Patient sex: M
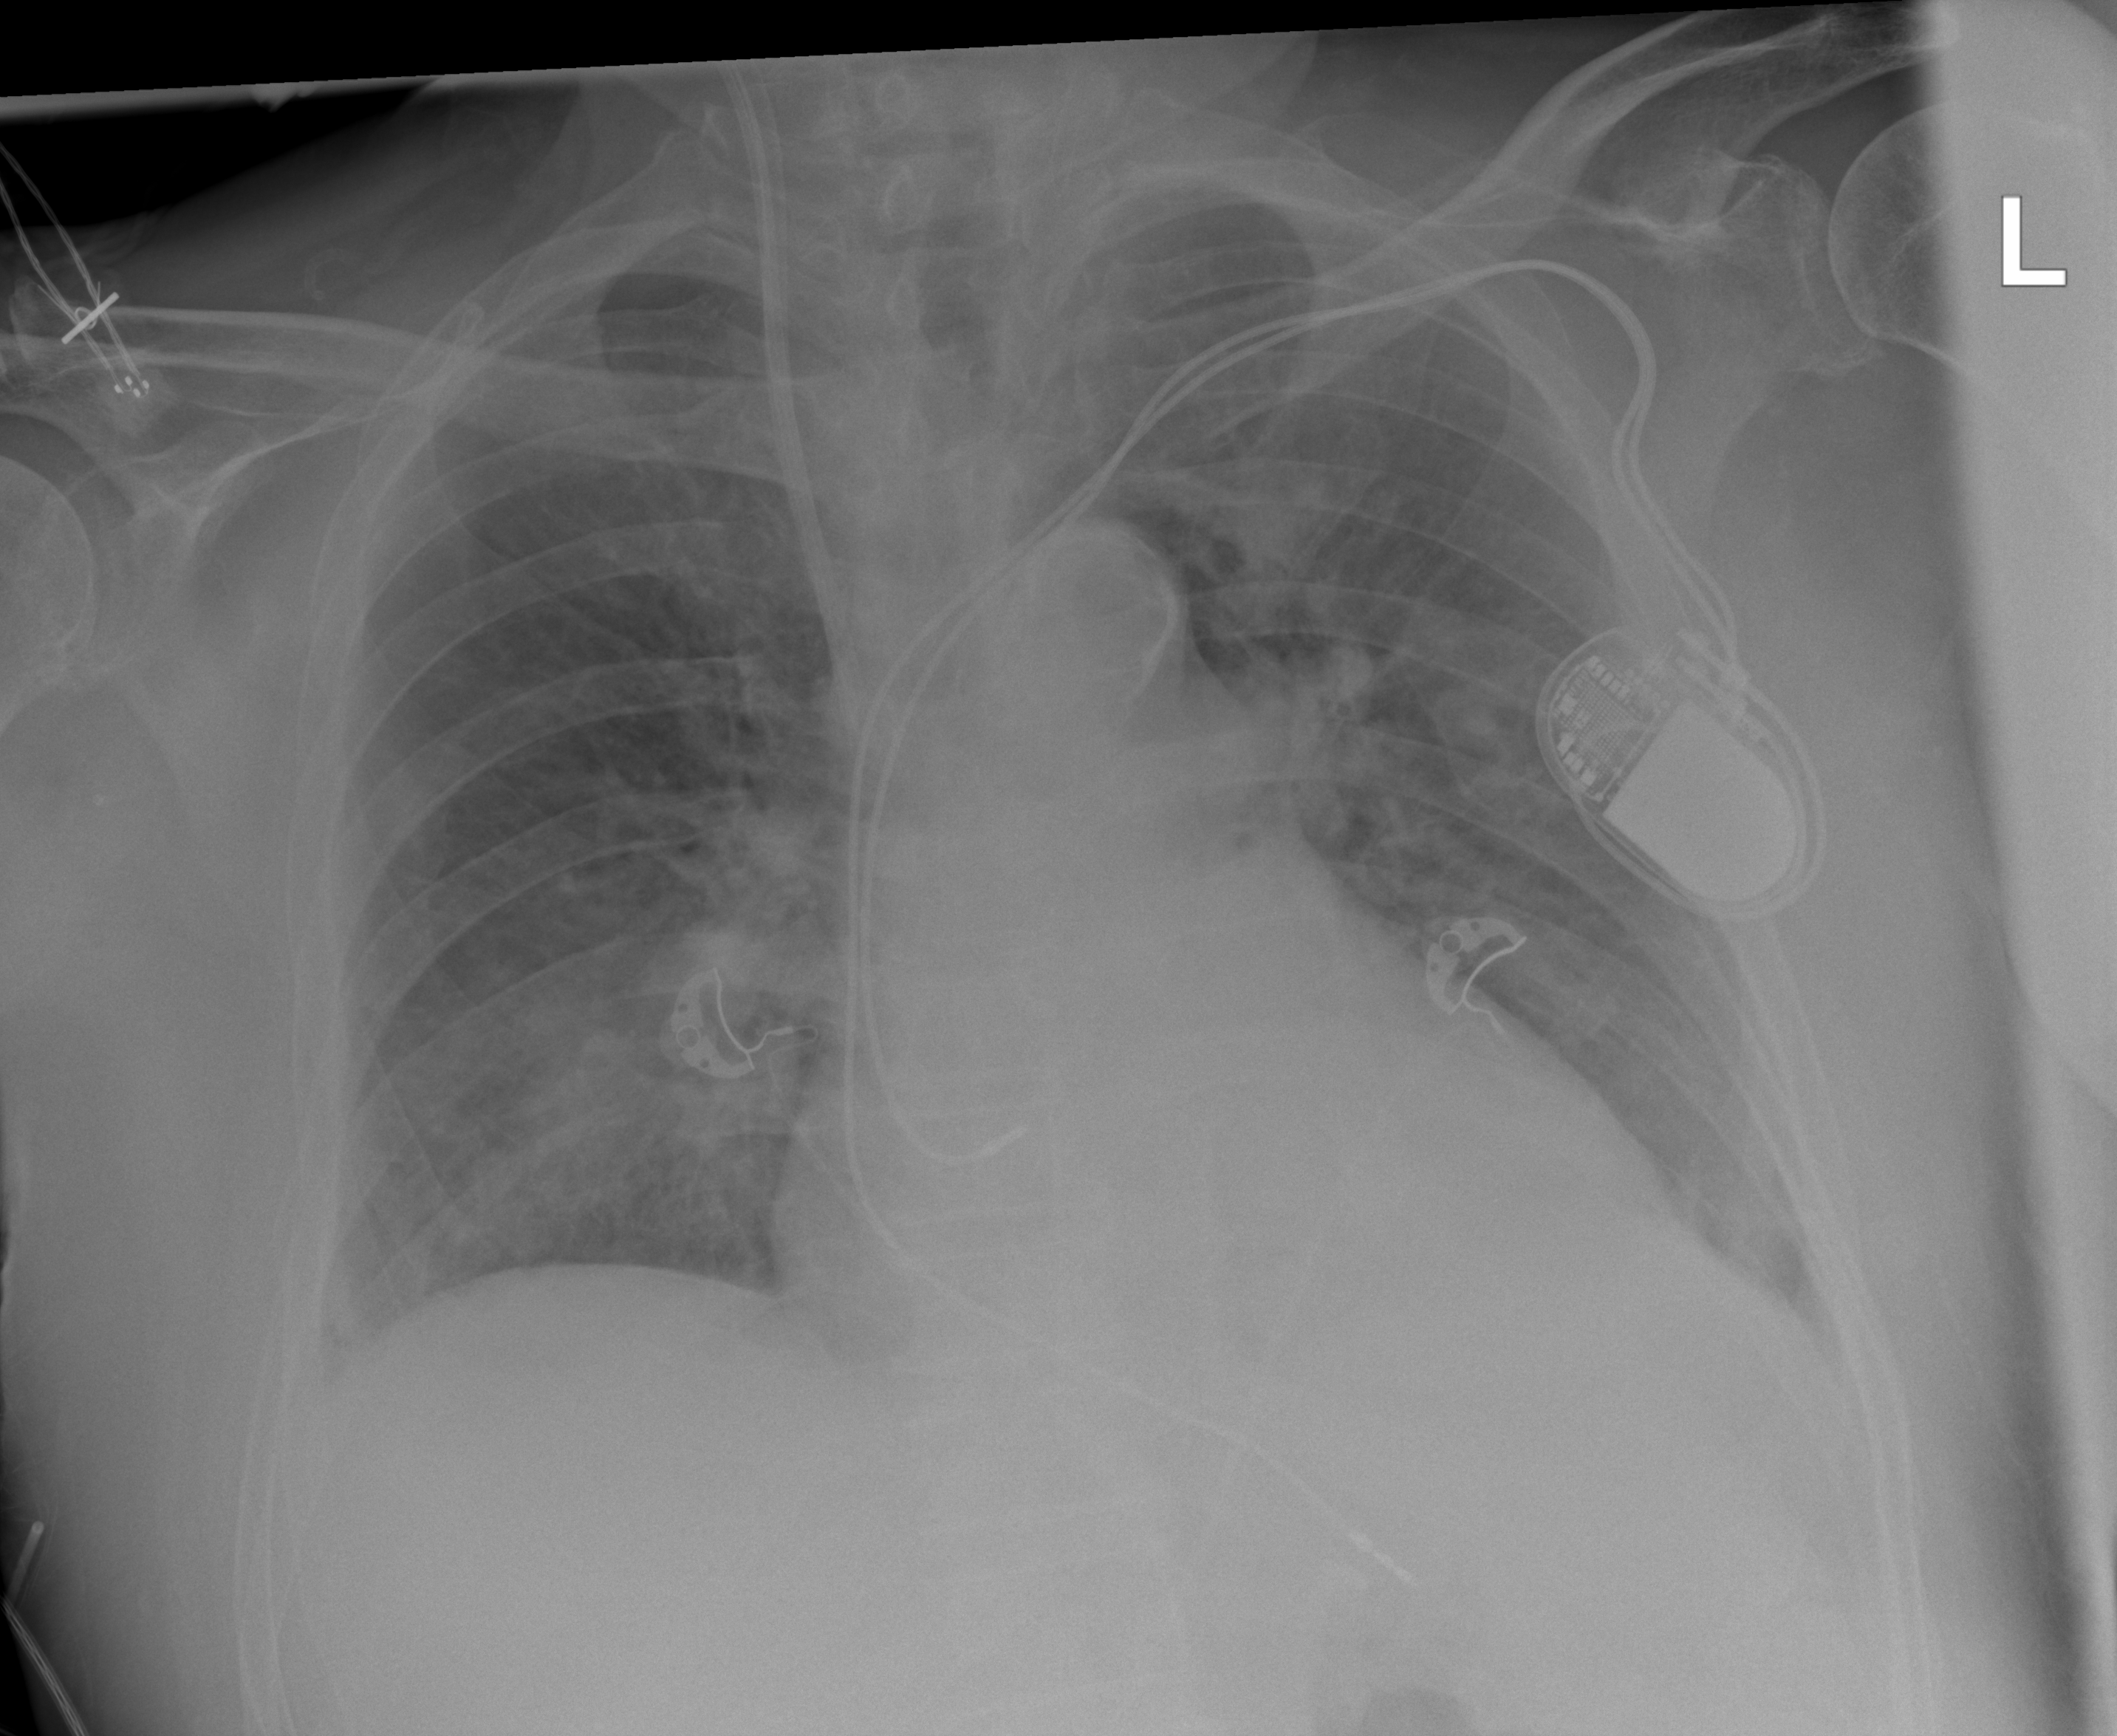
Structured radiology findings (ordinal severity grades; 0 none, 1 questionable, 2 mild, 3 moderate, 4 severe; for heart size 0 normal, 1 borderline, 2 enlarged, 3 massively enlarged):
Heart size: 2
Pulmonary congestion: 2
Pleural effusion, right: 2
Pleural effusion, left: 2
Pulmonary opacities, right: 2
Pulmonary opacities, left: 2
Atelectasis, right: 2
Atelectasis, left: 2